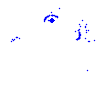
Particle: electron